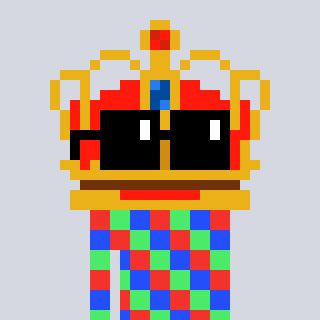
a pixel art character with square black sunglasses, a crown-shaped head and a foggrey-colored body on a cool background